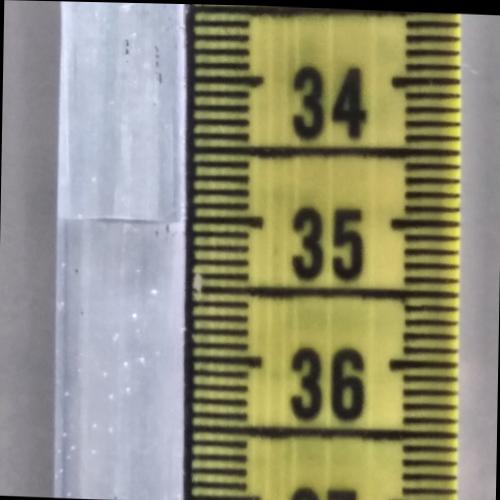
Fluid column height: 35.0 cm